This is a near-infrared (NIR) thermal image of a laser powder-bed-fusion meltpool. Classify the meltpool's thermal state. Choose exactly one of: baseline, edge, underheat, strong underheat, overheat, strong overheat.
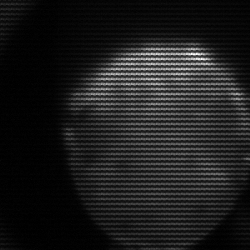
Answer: edge